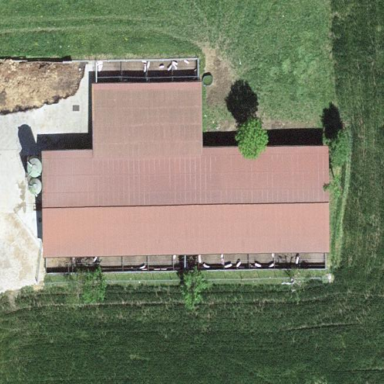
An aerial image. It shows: Farmyard area.